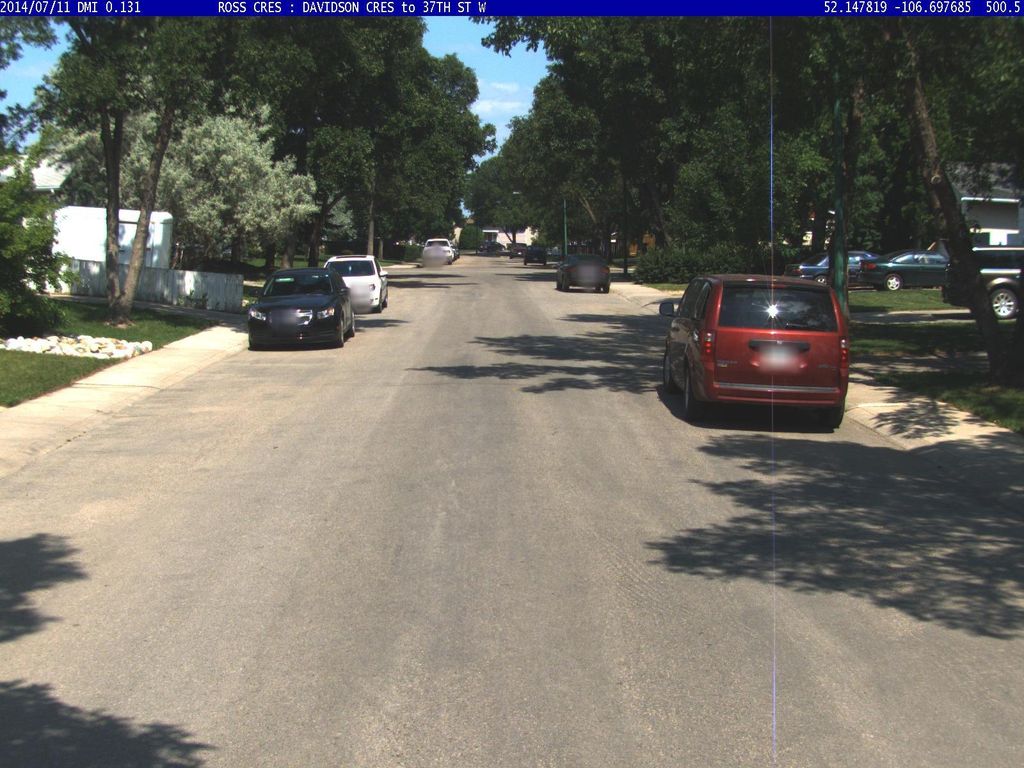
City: saskatoon